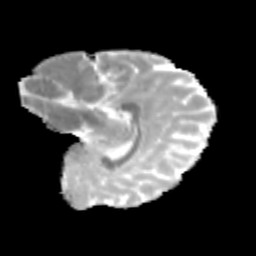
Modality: MD
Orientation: sagittal
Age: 10
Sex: female
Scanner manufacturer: siemens
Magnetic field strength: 3 T
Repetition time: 3.8 s
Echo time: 0.07 s